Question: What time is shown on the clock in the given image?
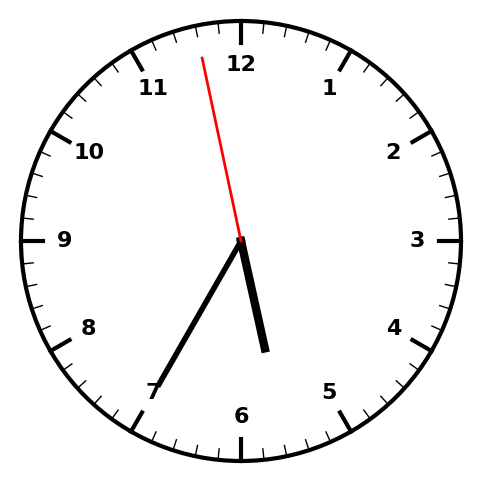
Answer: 05:34:58